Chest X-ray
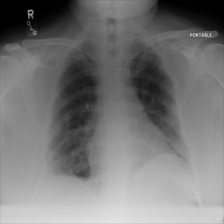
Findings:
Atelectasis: negative
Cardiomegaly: negative
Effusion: negative
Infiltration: negative
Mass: negative
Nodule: negative
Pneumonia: negative
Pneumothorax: negative
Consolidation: negative
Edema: negative
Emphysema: negative
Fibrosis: negative
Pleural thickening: negative
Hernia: negative